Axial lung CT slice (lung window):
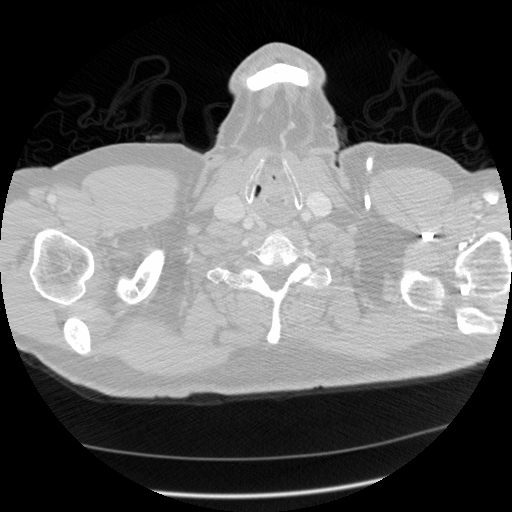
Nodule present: no